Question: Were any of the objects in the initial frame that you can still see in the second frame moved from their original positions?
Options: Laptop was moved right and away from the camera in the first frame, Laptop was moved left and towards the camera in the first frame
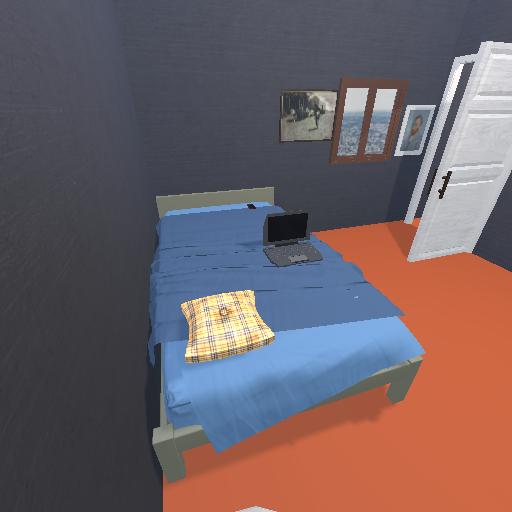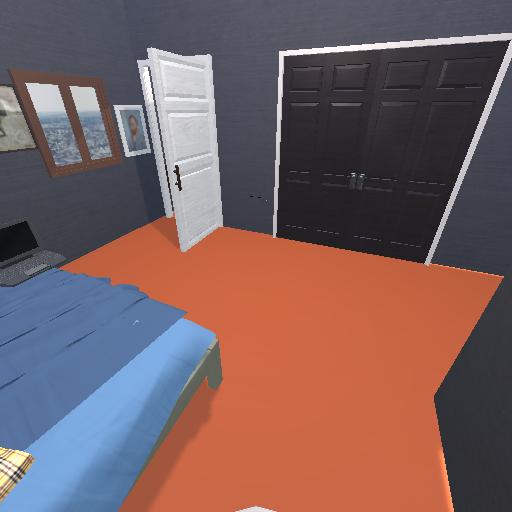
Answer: Laptop was moved right and away from the camera in the first frame